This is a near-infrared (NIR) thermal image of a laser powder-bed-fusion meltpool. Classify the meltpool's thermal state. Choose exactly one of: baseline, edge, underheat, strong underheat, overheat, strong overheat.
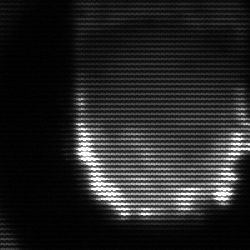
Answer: baseline